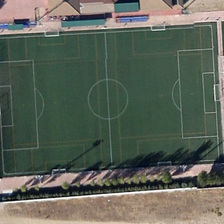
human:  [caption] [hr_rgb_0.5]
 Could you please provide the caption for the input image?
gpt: a football field is near a row of small trees and several buildings .

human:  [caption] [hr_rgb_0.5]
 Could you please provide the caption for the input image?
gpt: a football field is near a row of small trees and several buildings .

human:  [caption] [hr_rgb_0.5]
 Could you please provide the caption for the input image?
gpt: a football field is near a row of small trees and several buildings .

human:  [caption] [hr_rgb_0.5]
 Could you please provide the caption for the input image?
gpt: a football field is near a row of small trees and several buildings .

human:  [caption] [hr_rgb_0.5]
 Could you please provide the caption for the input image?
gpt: a football field is near a row of small trees and several buildings .